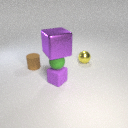
large purple metal cube above small purple rubber cube